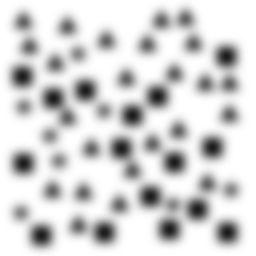
Squares: 16
Triangles: 24
Stars: 8
Total shapes: 48